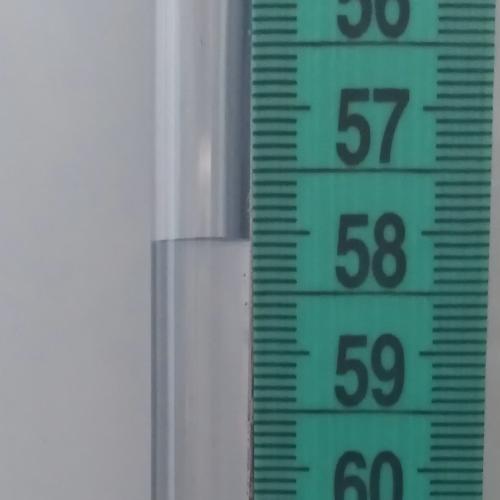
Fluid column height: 58.1 cm